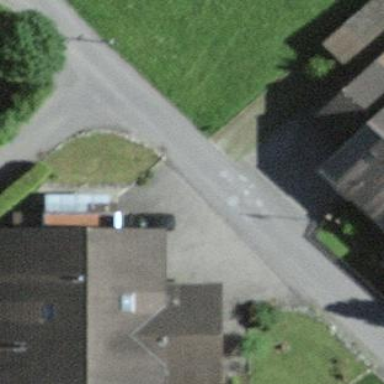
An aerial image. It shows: Residential building.